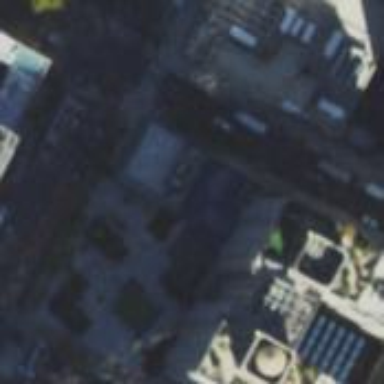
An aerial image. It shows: Building with flat concrete roof.